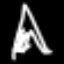
Label: The Eiffel Tower